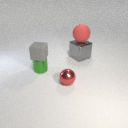
small gray rubber cube above small green metal cylinder